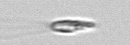
Label: Chrysochromulina